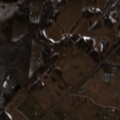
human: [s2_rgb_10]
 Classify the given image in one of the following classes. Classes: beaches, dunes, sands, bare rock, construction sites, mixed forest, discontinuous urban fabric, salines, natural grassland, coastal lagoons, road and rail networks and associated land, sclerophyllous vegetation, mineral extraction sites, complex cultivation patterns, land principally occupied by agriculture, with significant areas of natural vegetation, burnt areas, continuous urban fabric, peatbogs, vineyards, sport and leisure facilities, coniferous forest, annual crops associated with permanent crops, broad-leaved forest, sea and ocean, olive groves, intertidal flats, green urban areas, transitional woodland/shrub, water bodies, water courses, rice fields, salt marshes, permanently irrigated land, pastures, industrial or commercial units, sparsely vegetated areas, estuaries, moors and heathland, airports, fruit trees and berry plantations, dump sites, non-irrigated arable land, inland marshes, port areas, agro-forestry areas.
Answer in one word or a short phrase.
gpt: complex cultivation patterns, land principally occupied by agriculture, with significant areas of natural vegetation, broad-leaved forest